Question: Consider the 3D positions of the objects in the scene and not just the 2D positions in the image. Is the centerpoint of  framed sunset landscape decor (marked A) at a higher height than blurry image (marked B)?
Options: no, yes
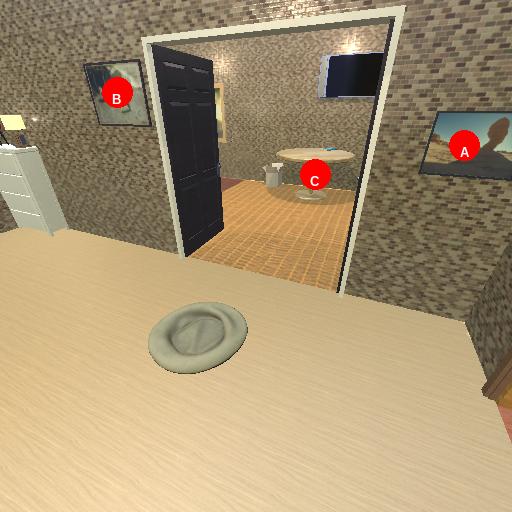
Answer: no